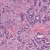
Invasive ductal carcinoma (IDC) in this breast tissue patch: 1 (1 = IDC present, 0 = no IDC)